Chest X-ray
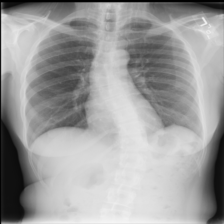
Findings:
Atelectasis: negative
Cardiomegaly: negative
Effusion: negative
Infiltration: negative
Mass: negative
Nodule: negative
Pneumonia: negative
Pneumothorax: negative
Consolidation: negative
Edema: negative
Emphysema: negative
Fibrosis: negative
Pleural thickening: negative
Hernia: negative